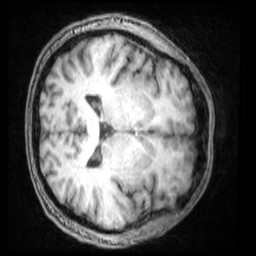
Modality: T1w
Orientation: axial
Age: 36
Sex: male
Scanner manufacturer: siemens
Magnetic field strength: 3 T
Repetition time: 2 s
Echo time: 0.00339 s